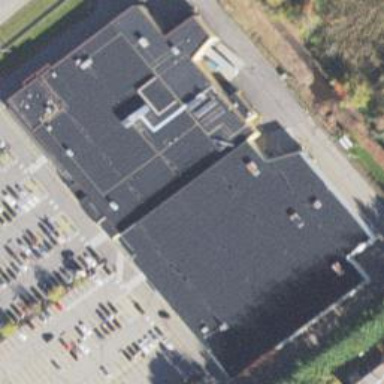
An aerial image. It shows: Building that houses supermarket.